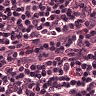
Metastatic tissue present: no